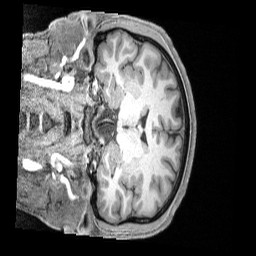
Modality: T1w
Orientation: coronal
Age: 25
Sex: male
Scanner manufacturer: siemens
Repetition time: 2.4 s
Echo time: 0.00231 s